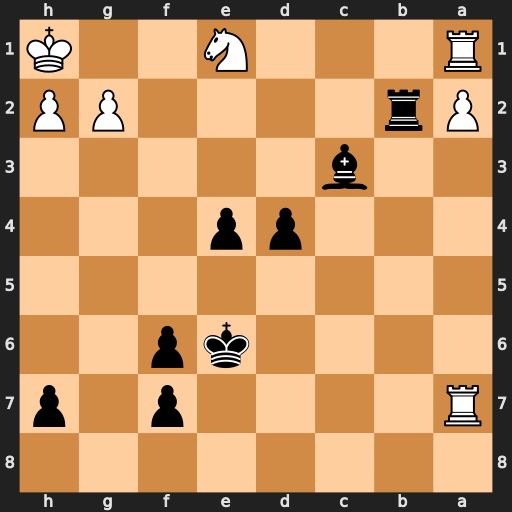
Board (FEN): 8/R4p1p/4kp2/8/3pp3/2b5/Pr4PP/R3N2K
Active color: b
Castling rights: -
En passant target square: -
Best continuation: Re2 Rd1 Rxe1+ Rxe1 Bxe1